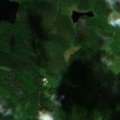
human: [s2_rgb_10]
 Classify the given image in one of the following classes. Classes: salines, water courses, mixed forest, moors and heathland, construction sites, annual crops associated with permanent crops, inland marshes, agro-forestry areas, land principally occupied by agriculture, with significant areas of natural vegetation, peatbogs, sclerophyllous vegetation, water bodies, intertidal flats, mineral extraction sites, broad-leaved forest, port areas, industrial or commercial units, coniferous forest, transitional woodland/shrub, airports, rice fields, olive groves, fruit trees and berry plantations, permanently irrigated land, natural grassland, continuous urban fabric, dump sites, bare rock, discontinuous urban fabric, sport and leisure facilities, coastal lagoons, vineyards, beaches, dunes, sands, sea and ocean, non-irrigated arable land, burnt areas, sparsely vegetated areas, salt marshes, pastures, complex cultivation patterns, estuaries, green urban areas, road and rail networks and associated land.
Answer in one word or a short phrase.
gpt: coniferous forest, mixed forest, water bodies